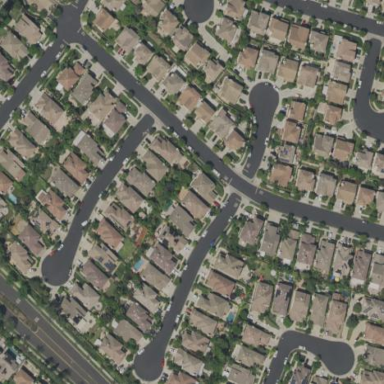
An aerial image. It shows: Residential area with houses.